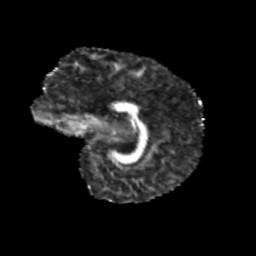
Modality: FA
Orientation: sagittal
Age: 11
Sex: female
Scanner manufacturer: siemens
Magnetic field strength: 3 T
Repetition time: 3.8 s
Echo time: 0.07 s